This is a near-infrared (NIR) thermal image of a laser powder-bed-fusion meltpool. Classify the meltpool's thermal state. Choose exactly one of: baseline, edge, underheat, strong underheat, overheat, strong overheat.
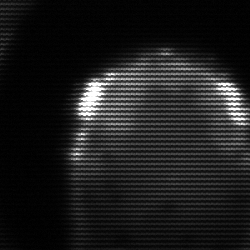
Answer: edge